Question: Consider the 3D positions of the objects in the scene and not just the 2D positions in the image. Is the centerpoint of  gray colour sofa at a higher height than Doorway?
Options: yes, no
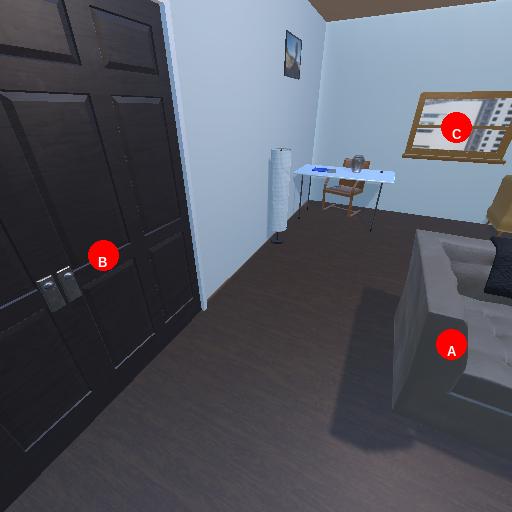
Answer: yes